Question: After I input this in the windows explorer:ldap://domain:port as expected a new window opens with find people. But every time I enter the username it will say .

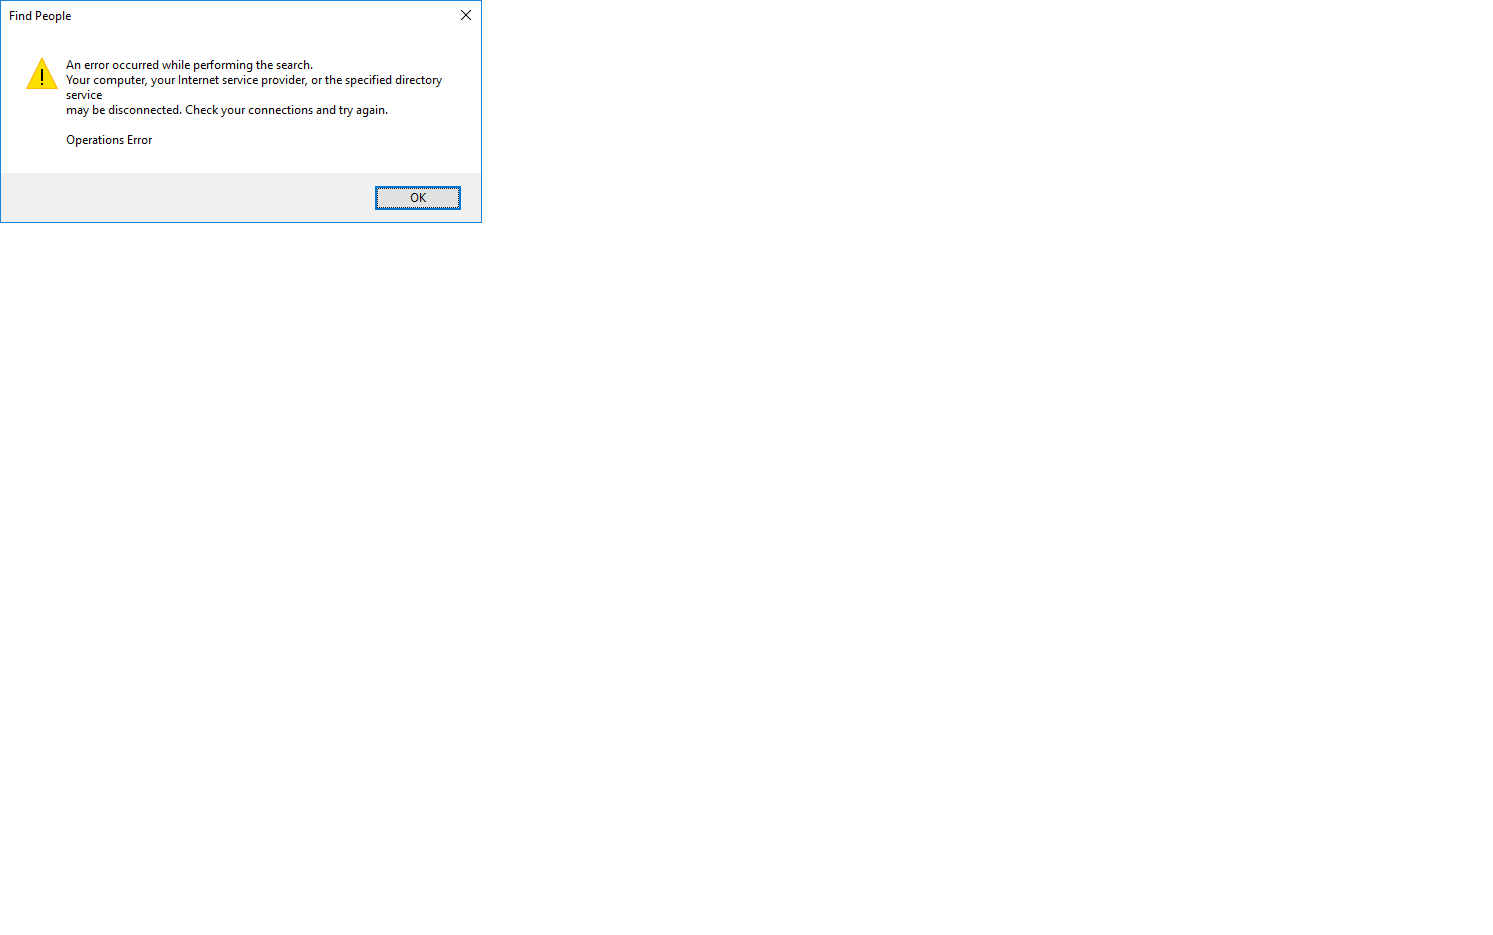
Answer: By default, anonymous binds to Active Directory are not allowed. That dialog you brought up is a legacy tool meant for searching people in external directories, not in Active Directory, and won't work even if the computer is joined to the AD domain. As a test, I just tried it the same way you did and it also failed with the exact same error message. I analyzed that error inside of a WireShark trace (see image below) and confirmed my suspicion: when you brought up that dialog, AD ignored your request because it considered it to be an anonymous bind. You won't be able to bind successfully using that tool in any way. Instead, run the Active Directory Users and Computers tool to search for users in the AD domain - that will work natively. Your computer must be joined to the AD domain in order to do all this.<URL>